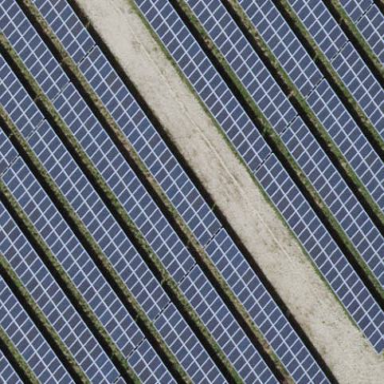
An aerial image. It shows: Solar power generator using photovoltaic panels.